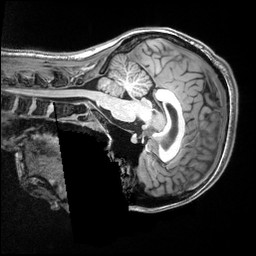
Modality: T1w
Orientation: sagittal
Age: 23
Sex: female